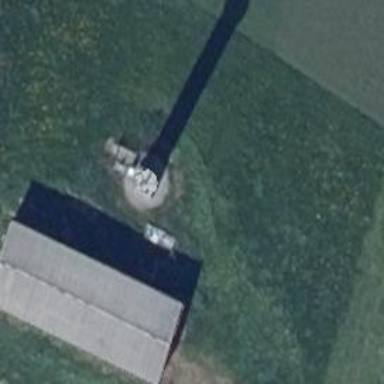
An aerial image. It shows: Mast tower used for communication.